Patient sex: M
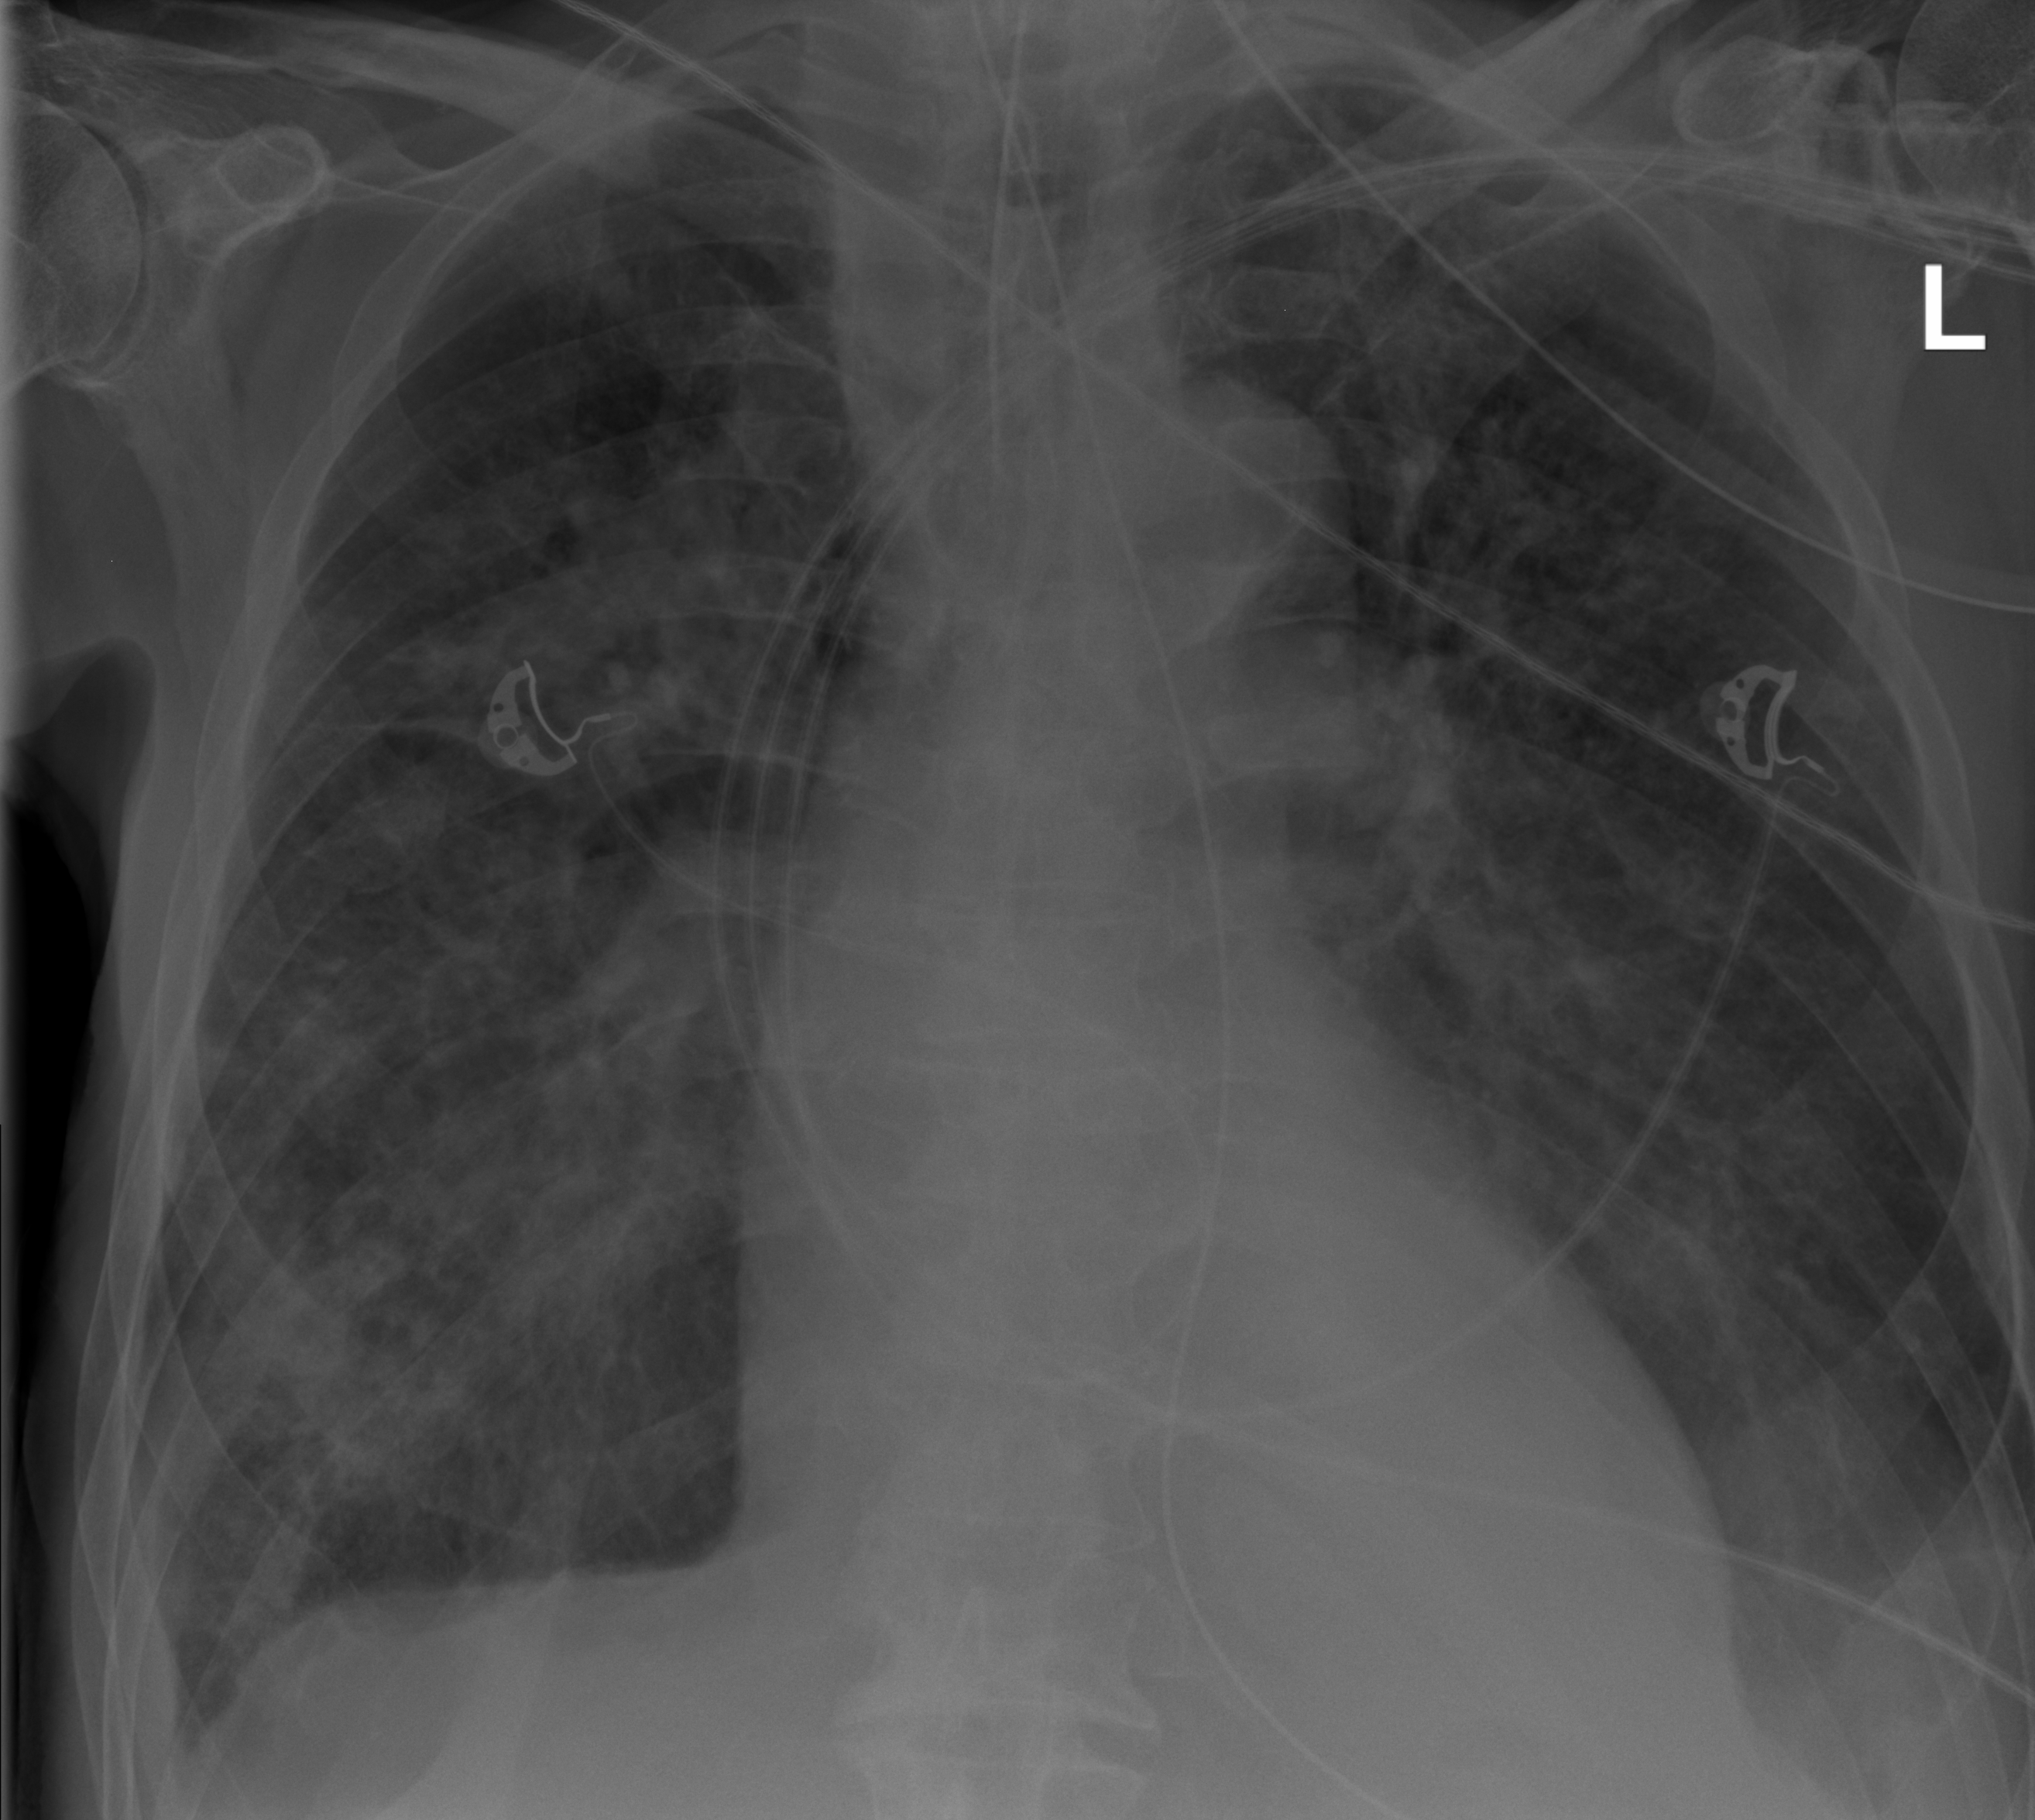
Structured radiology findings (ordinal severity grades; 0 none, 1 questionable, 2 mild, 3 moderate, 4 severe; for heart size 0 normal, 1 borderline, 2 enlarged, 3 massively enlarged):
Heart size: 2
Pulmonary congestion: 2
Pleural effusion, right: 1
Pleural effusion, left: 2
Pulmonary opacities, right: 3
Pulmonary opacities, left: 3
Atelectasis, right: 2
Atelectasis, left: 2